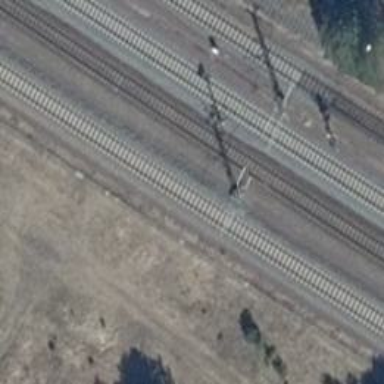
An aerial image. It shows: Milestone along the railway with catenary mast.